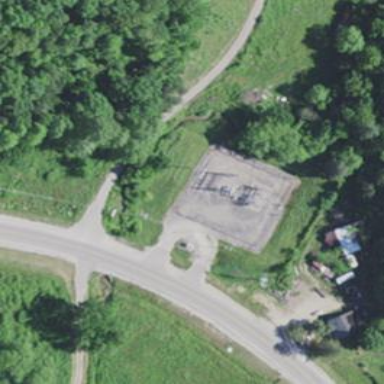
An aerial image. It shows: Minor distribution substation.